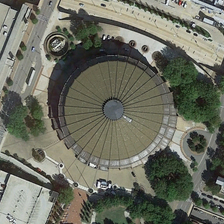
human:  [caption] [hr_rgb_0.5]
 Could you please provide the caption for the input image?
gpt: some green trees are around a circle building .

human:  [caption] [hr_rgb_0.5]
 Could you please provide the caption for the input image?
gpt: some green trees are around a circle building .

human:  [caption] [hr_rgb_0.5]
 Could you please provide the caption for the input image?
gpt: some green trees are around a circle building .

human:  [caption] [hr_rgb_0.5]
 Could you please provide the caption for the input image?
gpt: some green trees are around a circle building .

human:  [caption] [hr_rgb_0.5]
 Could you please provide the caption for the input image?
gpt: some green trees are around a circle building .